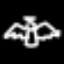
Label: angel